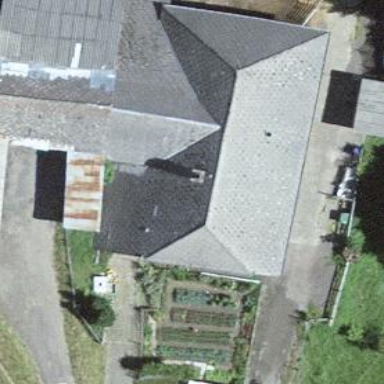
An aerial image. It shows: Farm building.